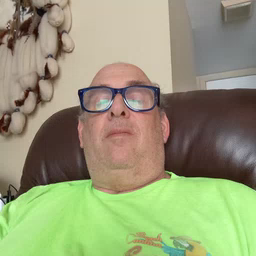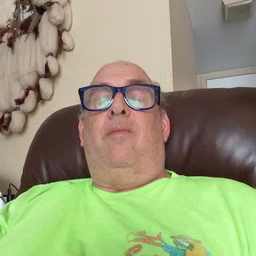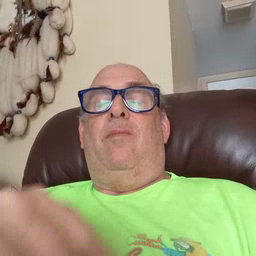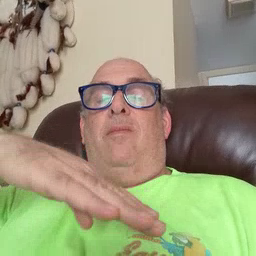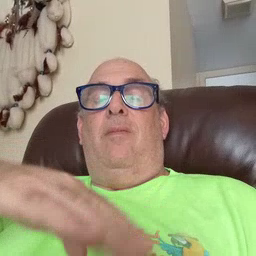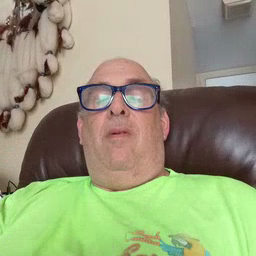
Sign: table